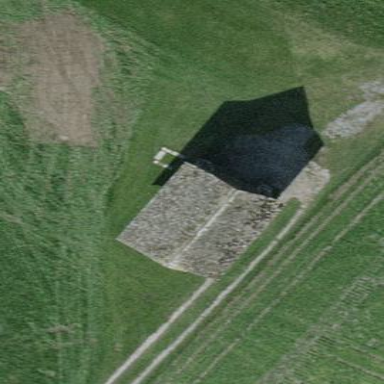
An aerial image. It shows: Shed.